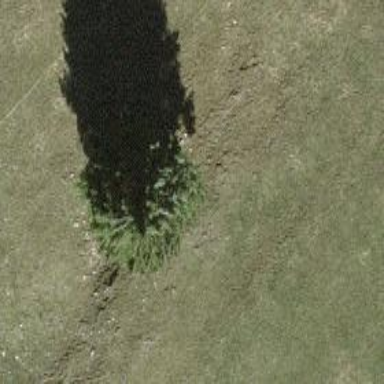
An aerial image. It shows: Evergreen needle-leaved tree in agricultural setting.